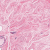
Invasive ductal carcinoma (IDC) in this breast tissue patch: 0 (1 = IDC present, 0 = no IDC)